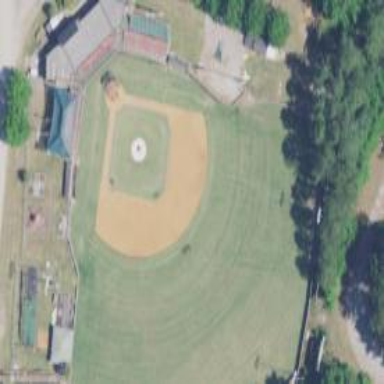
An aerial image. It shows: Baseball pitch for leisure and sports activities.